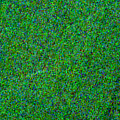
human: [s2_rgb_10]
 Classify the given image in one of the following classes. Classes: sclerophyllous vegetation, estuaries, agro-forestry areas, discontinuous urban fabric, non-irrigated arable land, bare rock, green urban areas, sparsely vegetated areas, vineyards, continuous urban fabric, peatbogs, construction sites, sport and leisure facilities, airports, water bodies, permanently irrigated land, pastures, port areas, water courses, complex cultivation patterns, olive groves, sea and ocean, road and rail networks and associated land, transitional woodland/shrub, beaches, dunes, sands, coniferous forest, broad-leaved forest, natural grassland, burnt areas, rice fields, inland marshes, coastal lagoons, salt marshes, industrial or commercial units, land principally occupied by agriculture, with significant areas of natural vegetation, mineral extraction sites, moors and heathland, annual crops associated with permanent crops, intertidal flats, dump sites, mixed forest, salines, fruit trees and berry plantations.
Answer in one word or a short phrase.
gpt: sea and ocean